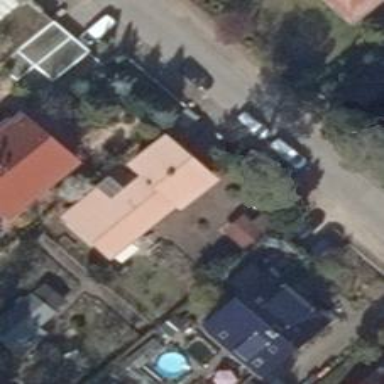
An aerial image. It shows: Detached building with gabled roof.